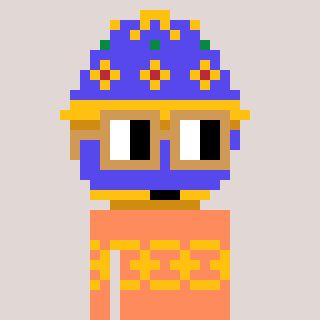
a pixel art character with square brown glasses, a faberge-shaped head and a peachy-colored body on a warm background